Interaction volume radius: 5 \u00c5
Interaction volume height: 25 \u00c5
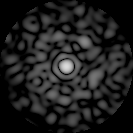
Disorder parameter: 0.8153